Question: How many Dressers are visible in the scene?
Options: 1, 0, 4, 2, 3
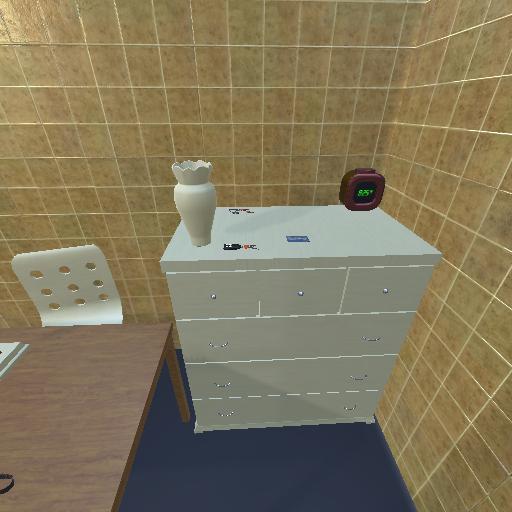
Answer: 1